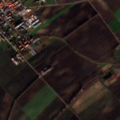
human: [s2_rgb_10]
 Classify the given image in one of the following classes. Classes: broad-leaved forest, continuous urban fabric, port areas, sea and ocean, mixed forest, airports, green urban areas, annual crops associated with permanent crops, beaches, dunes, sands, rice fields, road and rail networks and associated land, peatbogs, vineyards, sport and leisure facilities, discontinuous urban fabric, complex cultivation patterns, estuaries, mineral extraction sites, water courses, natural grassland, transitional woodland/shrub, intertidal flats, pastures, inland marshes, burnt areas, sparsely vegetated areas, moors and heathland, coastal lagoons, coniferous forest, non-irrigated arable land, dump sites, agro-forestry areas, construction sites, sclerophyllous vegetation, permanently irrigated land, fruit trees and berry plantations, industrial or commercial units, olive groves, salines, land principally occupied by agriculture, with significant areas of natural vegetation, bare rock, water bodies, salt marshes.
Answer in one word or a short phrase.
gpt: discontinuous urban fabric, non-irrigated arable land